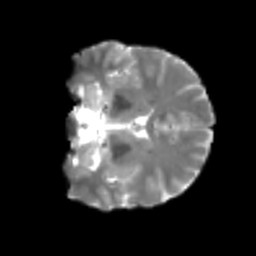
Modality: T2w
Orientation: coronal
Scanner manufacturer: siemens
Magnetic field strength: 3 T
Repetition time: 4 s
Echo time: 0.0594 s